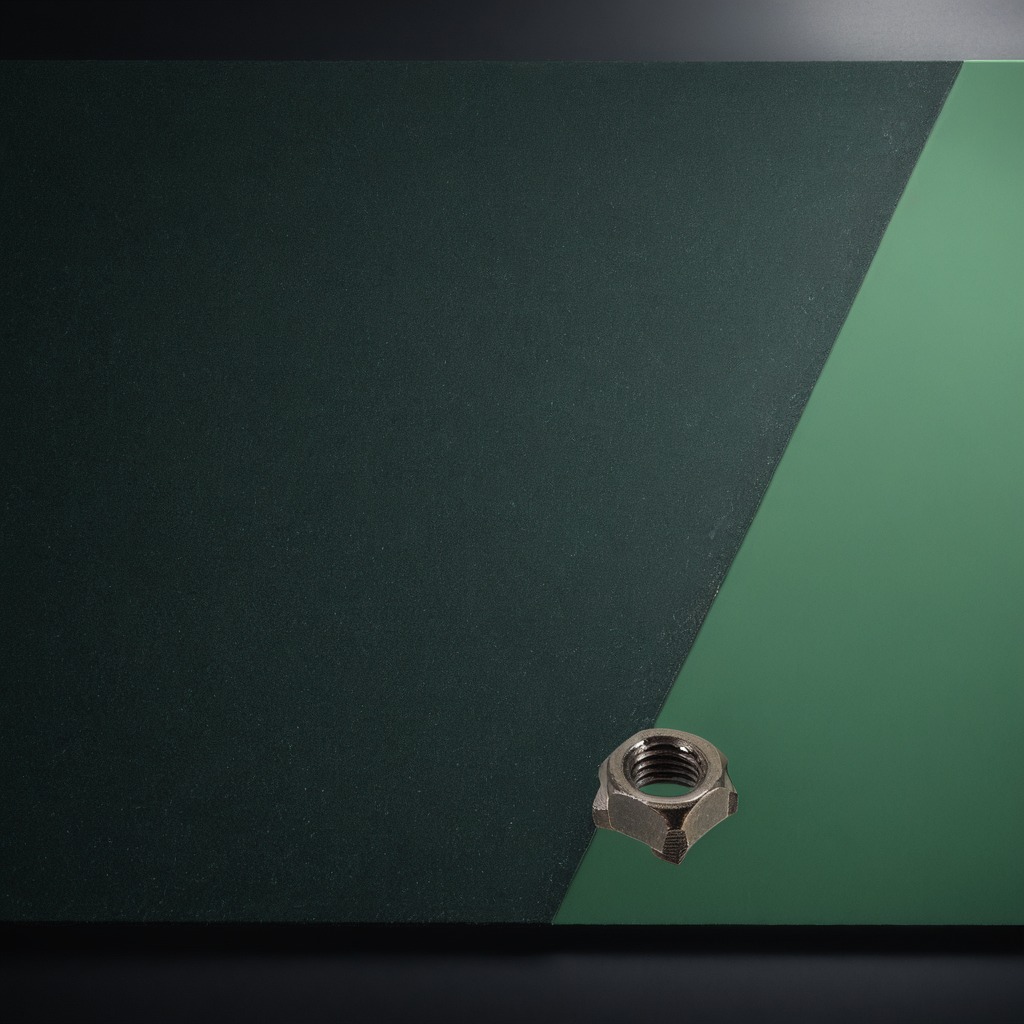
A metal nut lies on the clean granite tabletop inside a workshop at night dim ambient light soft shadows worn but beneath the mat.